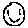
Label: smiley face